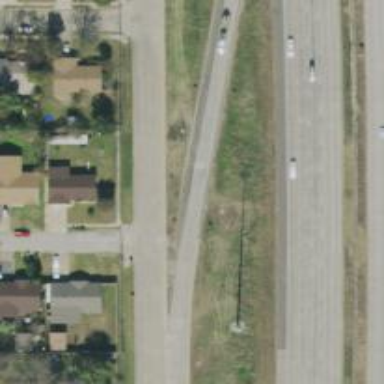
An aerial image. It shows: Secondary road with frontage road alongside.